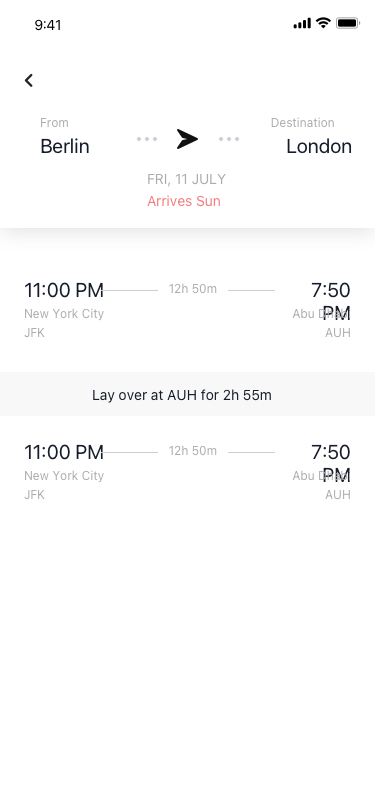
Text in this UI design:
Berlin
From
London
Destination
FRI, 11 JULY
Arrives Sun
11:00 PM
New York City
JFK
7:50 PM
Abu Dhabi
AUH
12h 50m
11:00 PM
New York City
JFK
7:50 PM
Abu Dhabi
AUH
12h 50m
9:41

Lay over at AUH for 2h 55m